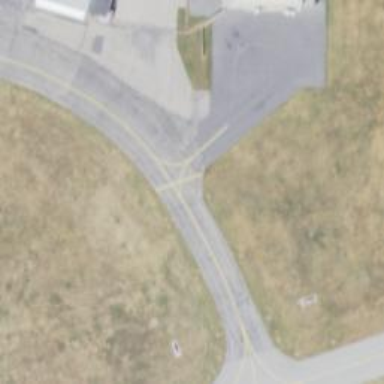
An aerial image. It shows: Image of taxiway at airport.